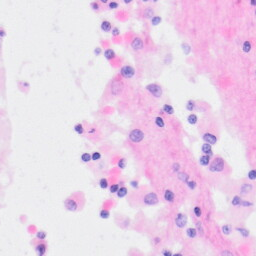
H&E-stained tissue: Kidney